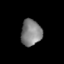
Tissue: lung
Cell type: Epithelial cells
Senescence score: 0.159
Nuclear area (px): 531
Mean DAPI intensity: 128.772